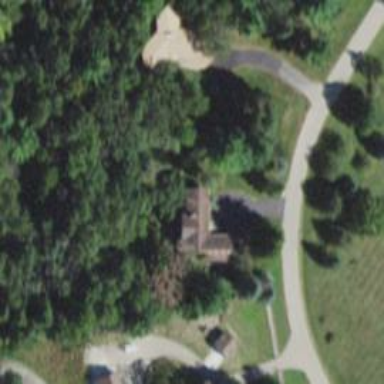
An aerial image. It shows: Driveway.